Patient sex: M
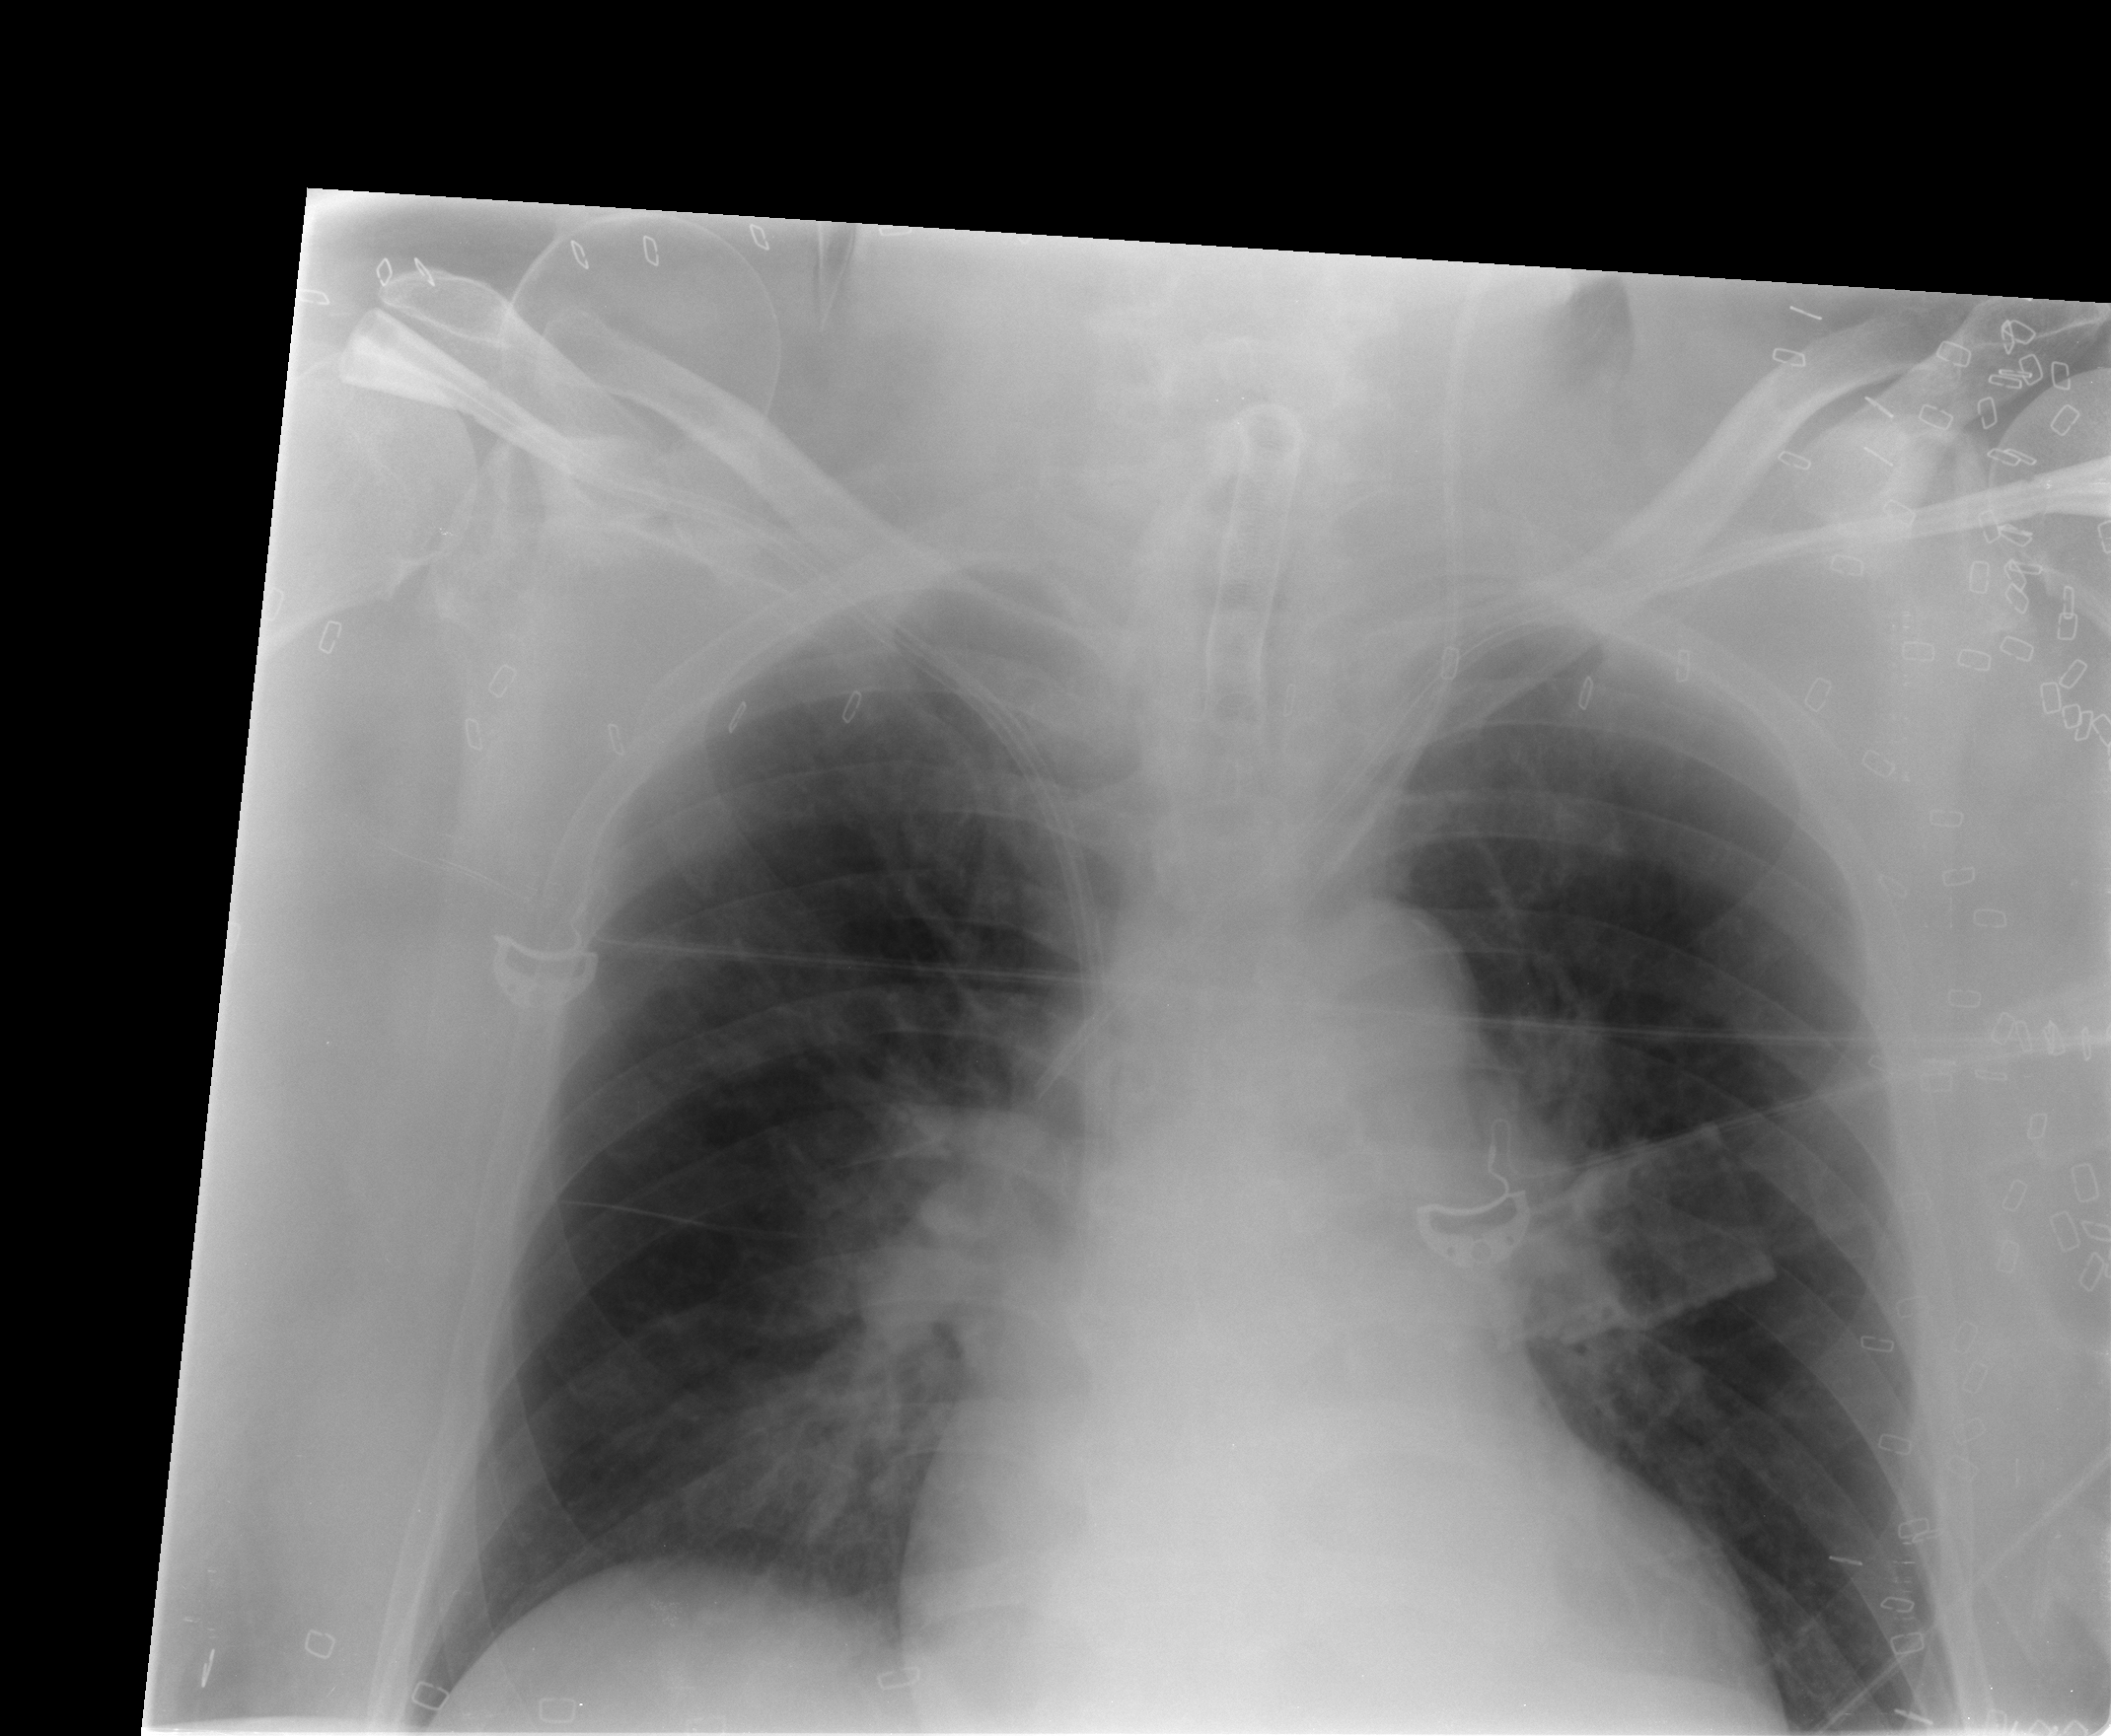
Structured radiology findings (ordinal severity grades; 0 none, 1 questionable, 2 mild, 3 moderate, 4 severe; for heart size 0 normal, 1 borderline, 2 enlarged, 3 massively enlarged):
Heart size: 1
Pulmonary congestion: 2
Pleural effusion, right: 0
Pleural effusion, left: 0
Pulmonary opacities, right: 0
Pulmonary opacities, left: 0
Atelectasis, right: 0
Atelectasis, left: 0